Field crop: tomato
Growth stage: 2
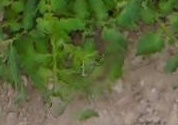
Species: tomato